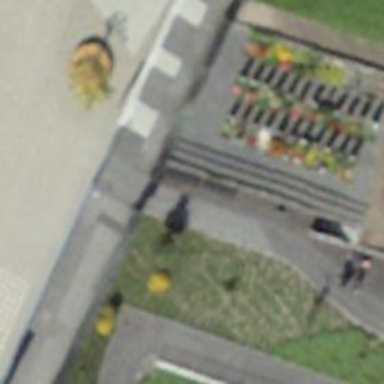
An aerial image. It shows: Black bench.